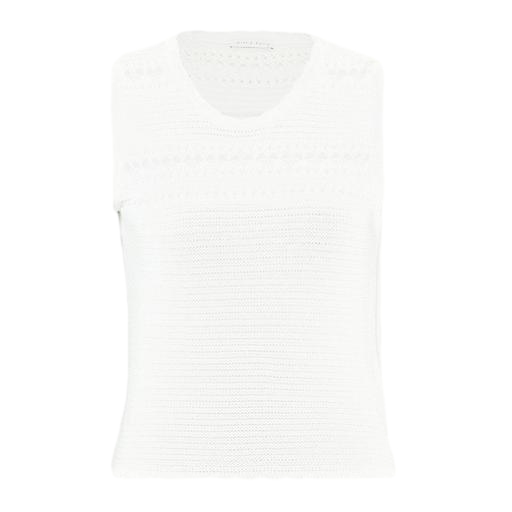
sleeveless jumper, white colored and sleeveless and plain pattern, white perforated overlay tank, white background